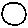
Label: circle